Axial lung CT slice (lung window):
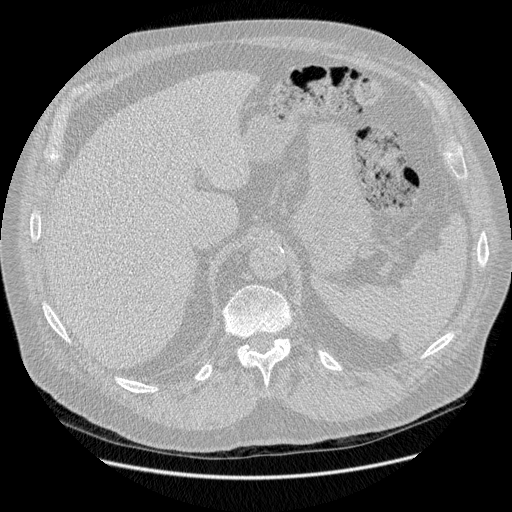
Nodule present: no